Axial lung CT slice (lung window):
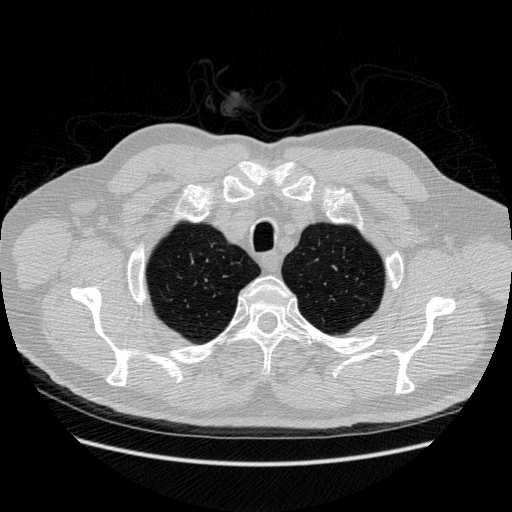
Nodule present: no